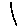
Label: line